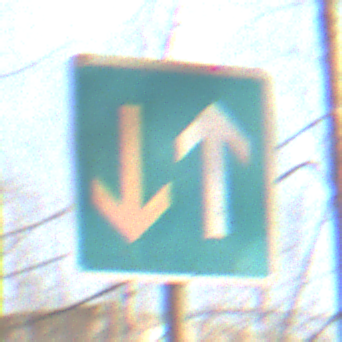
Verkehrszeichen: VorrangVorGegenverkehr
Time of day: MorningAfternoon
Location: Outdoor (Nature)
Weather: Clear
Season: Winter
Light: Natural